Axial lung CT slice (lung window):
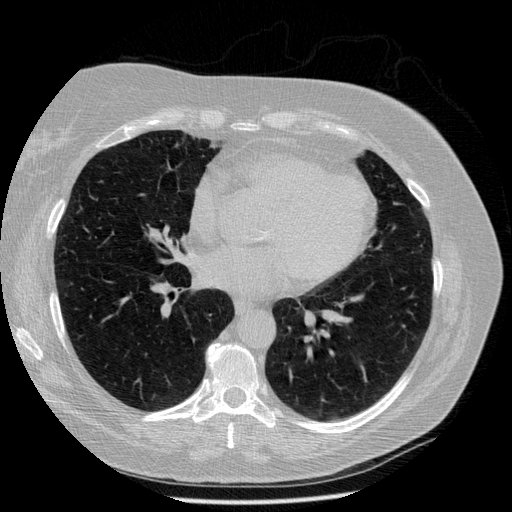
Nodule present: no